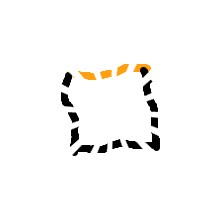
Shape: square